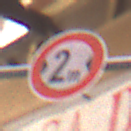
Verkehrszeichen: TatsaechlicheBreite2
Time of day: MorningAfternoon
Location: Outdoor (Urban)
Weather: Clear
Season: NotSpecified
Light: Natural